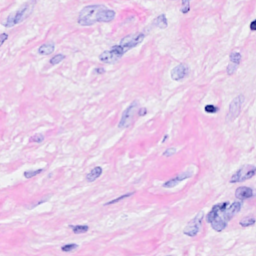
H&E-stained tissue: Breast